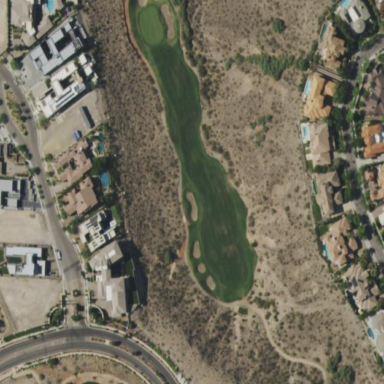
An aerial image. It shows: Rough area on grassy golf course.